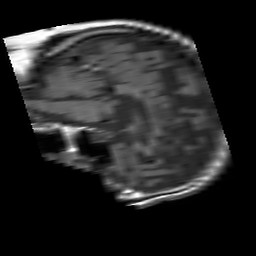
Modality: T1w
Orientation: sagittal
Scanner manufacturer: philips
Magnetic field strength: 1.5 T
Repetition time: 0.6502 s
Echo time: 0.015 s